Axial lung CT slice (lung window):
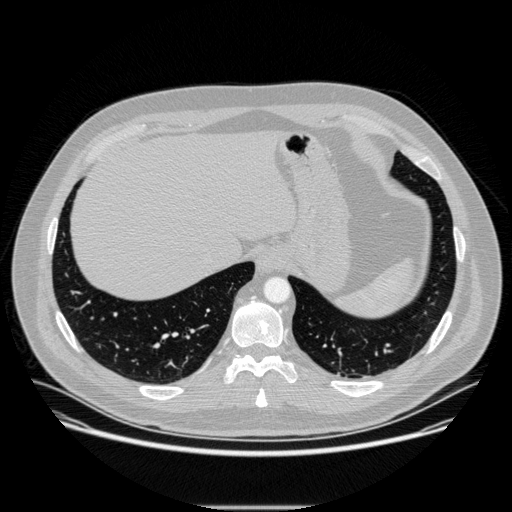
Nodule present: no